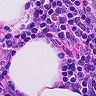
Metastatic tissue present: no